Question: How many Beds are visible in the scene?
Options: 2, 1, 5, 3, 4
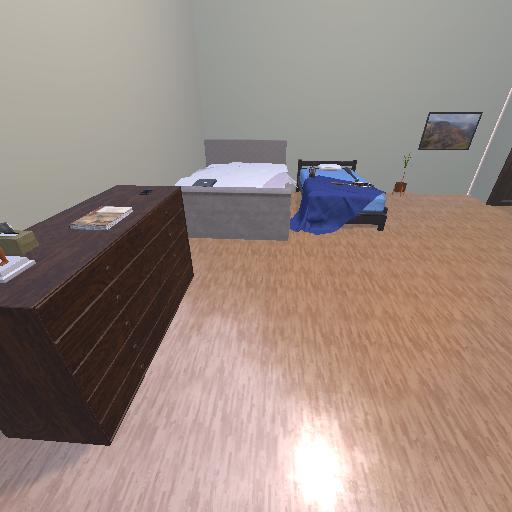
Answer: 2